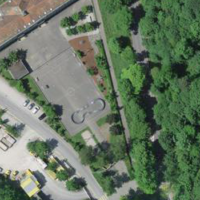
EUNIS habitat code: 55
Species observed at this site:
Veronica chamaedrys